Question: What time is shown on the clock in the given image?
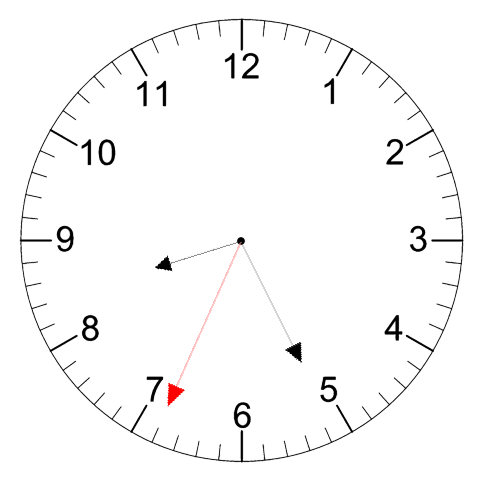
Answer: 08:25:34